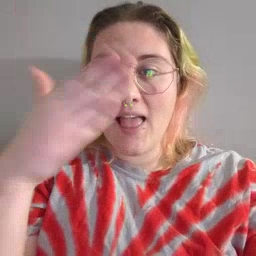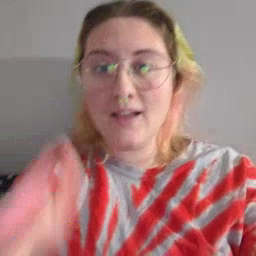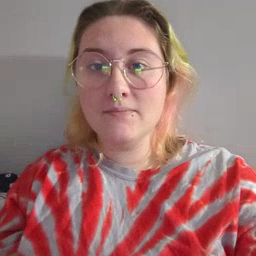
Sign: flag